Question: There's this '<abbr></abbr>' tag in bootstrap that will automatically shows popup of the abbreviated word. I want to insert this tag to a certain header in the gridview with attribute name 'act'. Here is my code so far.
'''
[
'attribute'=>'act',
'format'=>'raw',
'label'=>'<abbr title="Area Coordinating Team">ACT</abbr>',
'value'=>function($model){
return '<span class="fa fa-thumbs-up text-green"></span>';
}
],
'''
but the output literally shows the whole '<abbr title="Area Coordinating Team">ACT</abbr>'

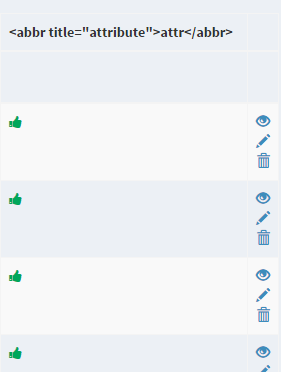
Answer: I already answered that <URL>.
To achieve that, use 'header' property instead of 'label':
'''
[
'attribute' => 'act',
'format' => 'raw',
'header' => '<abbr title="Area Coordinating Team">ACT</abbr>',
'value' => function ($model) {
return '<span class="fa fa-thumbs-up text-green"></span>';
},
],
'''
That way HTML content won't be encoded.
- <URL>